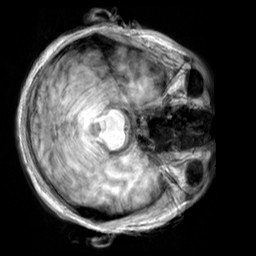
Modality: T1w
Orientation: axial
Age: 21
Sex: male
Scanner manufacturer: siemens
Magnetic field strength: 3 T
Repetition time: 2.3 s
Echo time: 0.00303 s